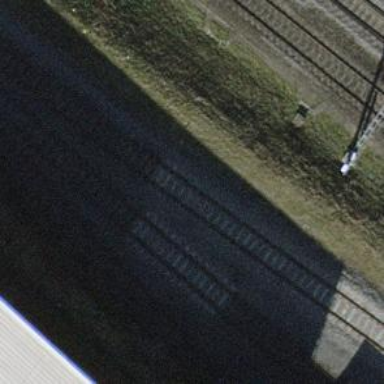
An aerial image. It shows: Single-track railway spur.